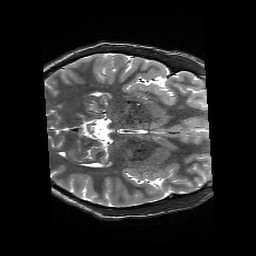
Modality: T2w
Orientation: axial
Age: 19
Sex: male